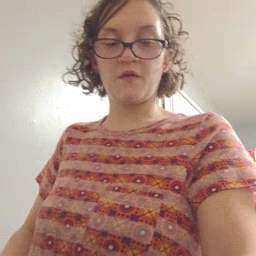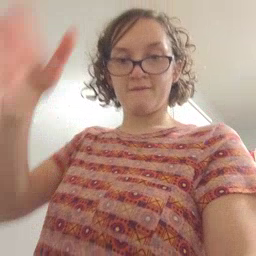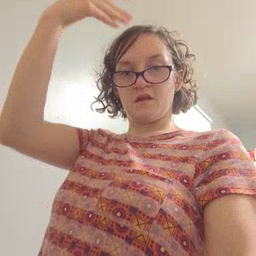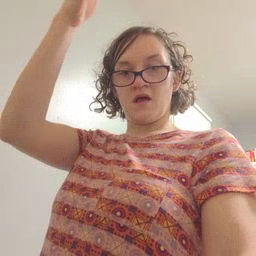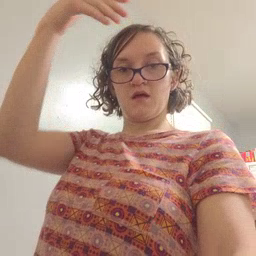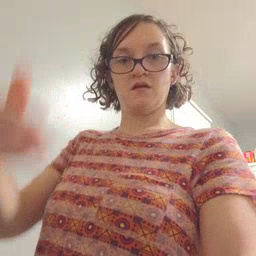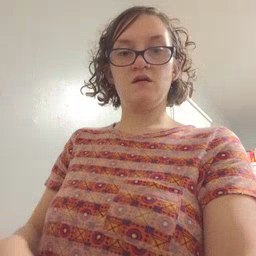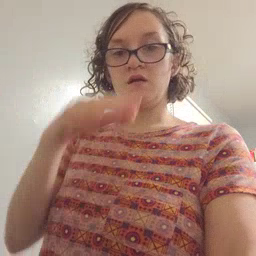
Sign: flag